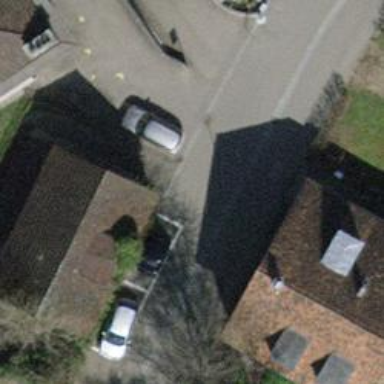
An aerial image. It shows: Asphalt road in living street.